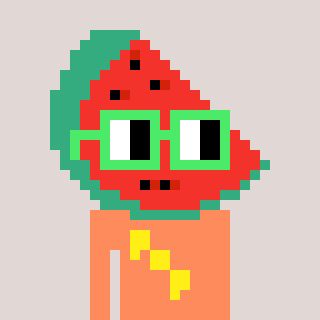
a pixel art character with square light green glasses, a watermelon-shaped head and a peachy-colored body on a warm background